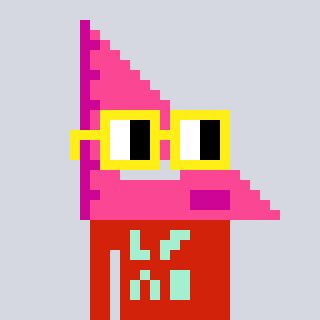
a pixel art character with square yellow glasses, a squadron ruler-shaped head and a red-colored body on a cool background